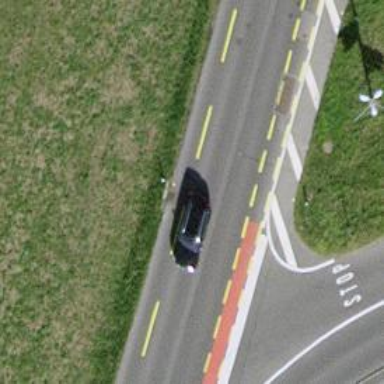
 featuring cycle lane on the left side and sidewalk."